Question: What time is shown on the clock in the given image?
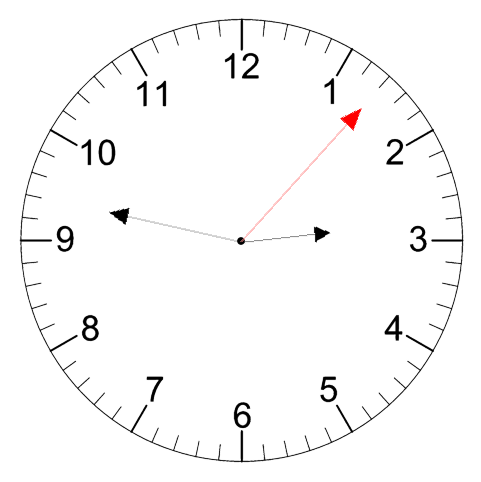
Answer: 02:47:07